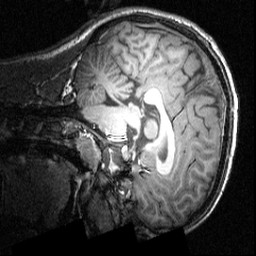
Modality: T1w
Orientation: sagittal
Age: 16
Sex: male
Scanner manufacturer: siemens
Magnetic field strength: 3.951 T
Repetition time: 1.5 s
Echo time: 0.00335 s